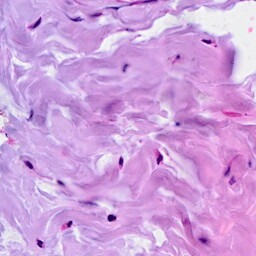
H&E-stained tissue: Breast